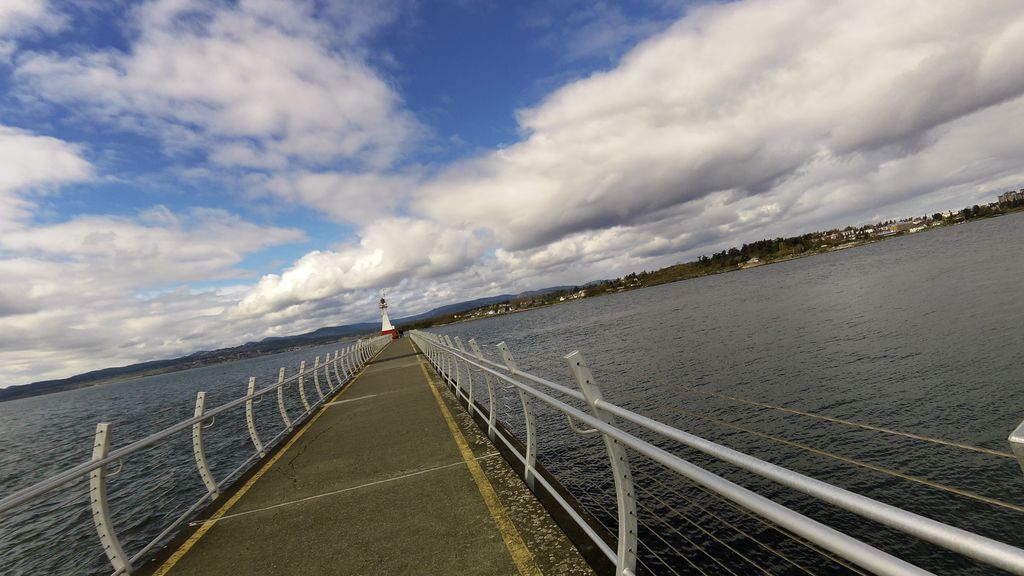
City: victoria